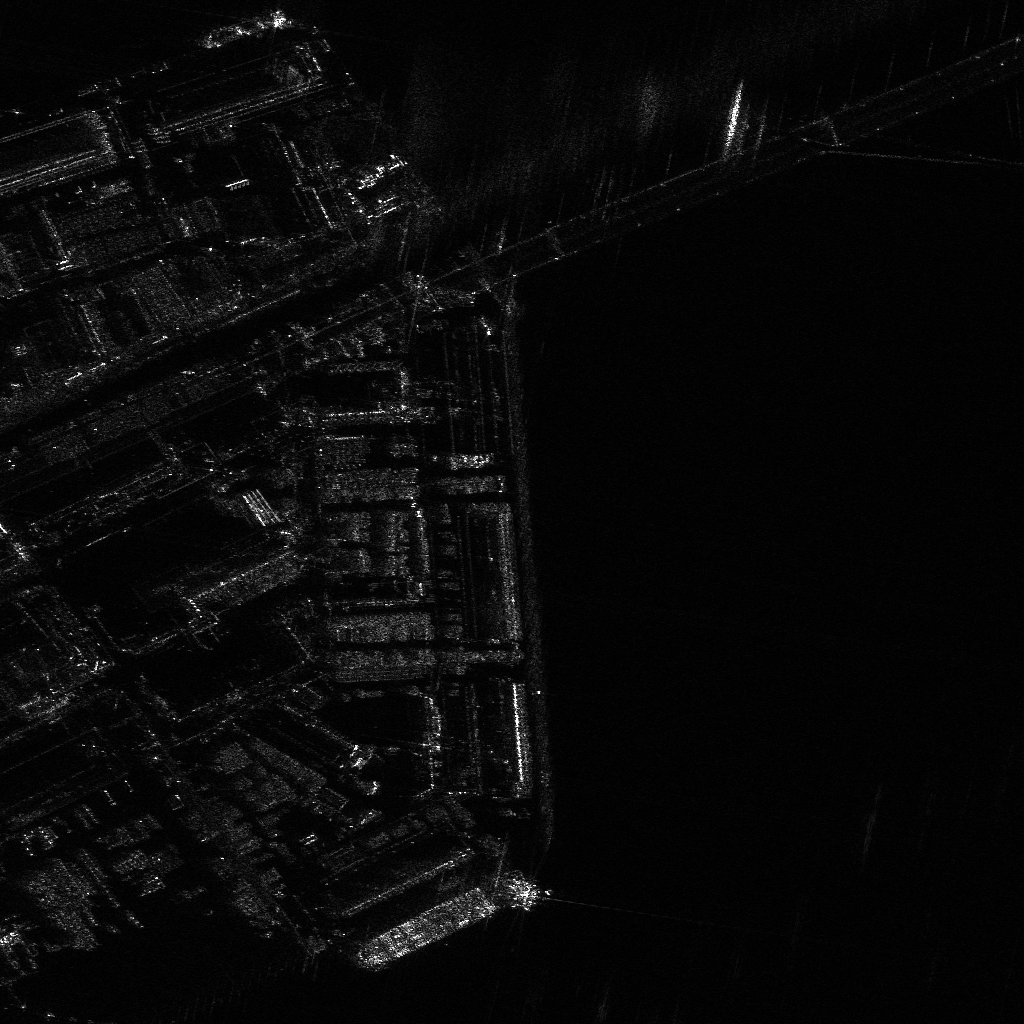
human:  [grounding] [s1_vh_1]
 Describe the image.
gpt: In the satellite image, there is  <ref>1 large container </ref> <box>[[22, -1, 24, 7, 71]]</box> located at top left,  <ref>1 large cell-container </ref> <box>[[41, 79, 45, 99, 66]]</box> located at bottom.